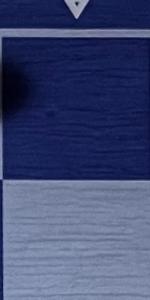
Label: Empty